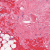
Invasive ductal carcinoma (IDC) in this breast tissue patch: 0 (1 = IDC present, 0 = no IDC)